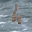
Label: 6